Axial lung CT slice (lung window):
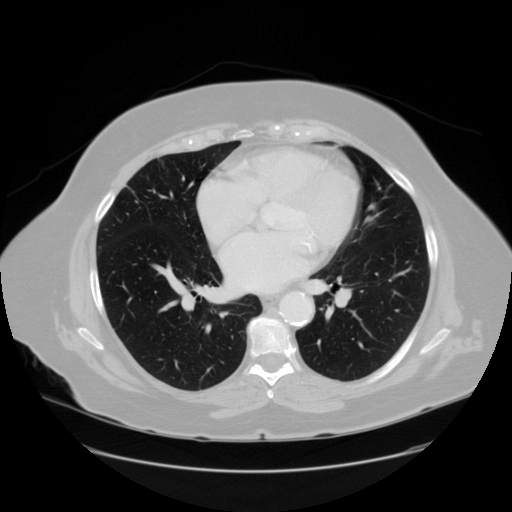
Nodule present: no